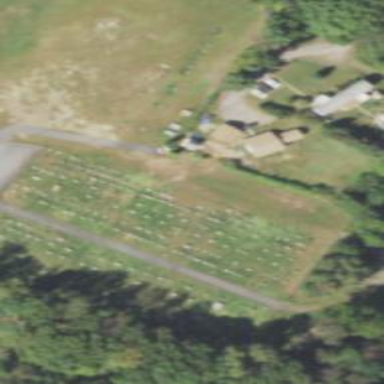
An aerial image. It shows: Cemetery.